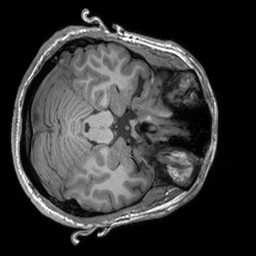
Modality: T1w
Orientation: axial
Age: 27
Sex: male
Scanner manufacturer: siemens
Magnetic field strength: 3 T
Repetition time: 2.3 s
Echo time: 0.00303 s